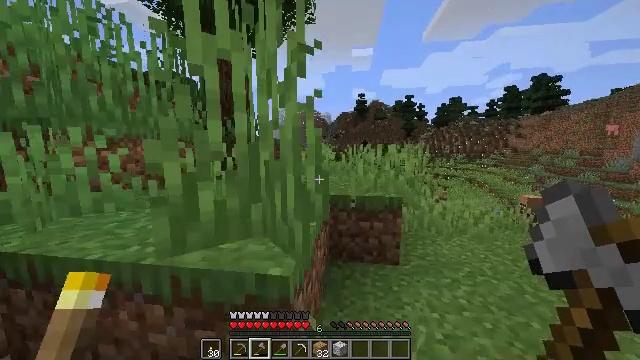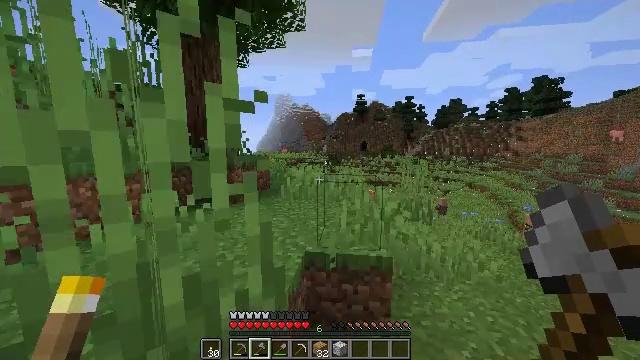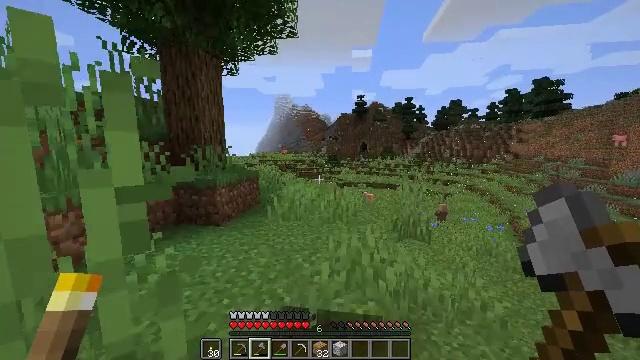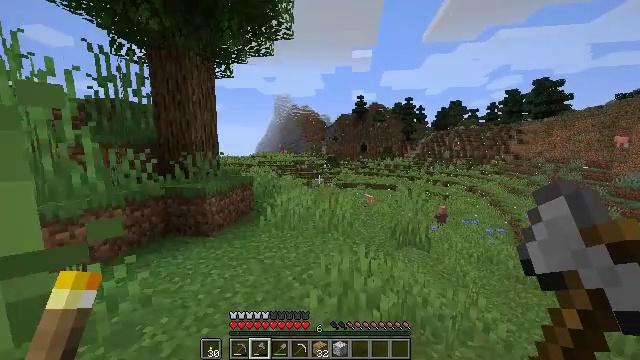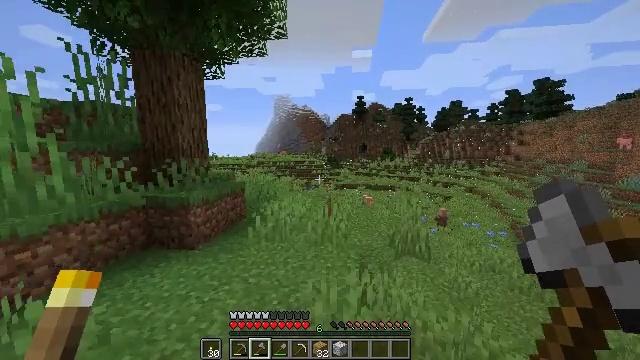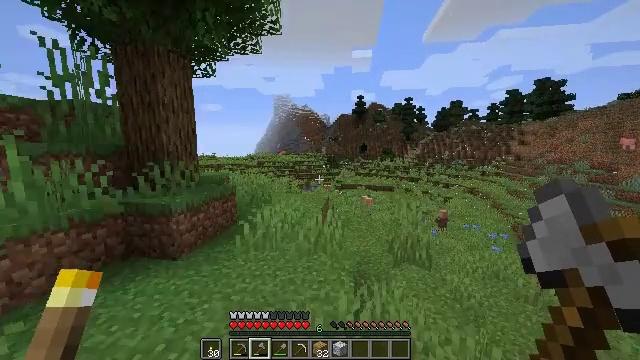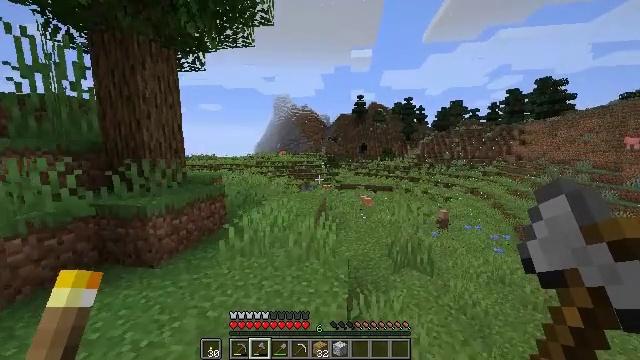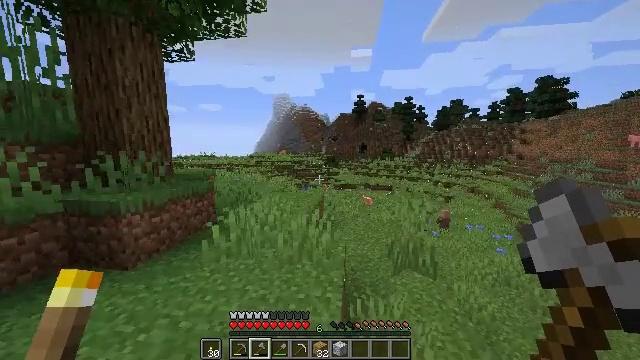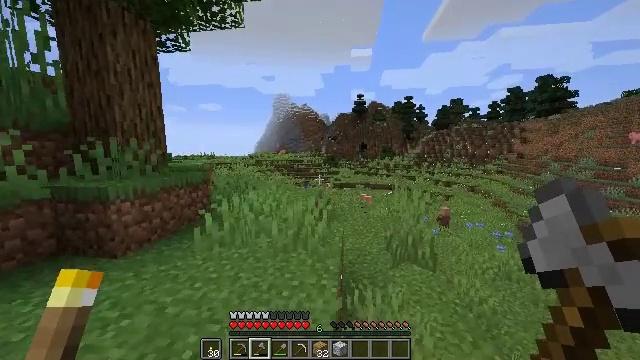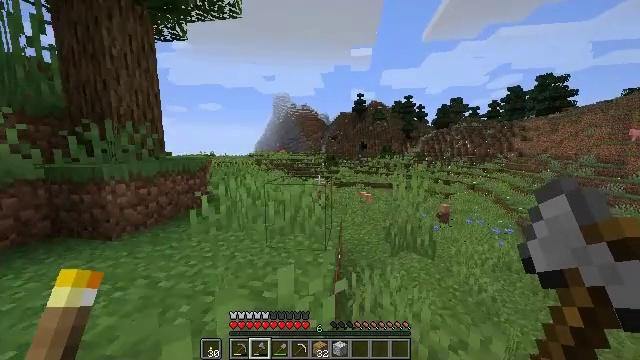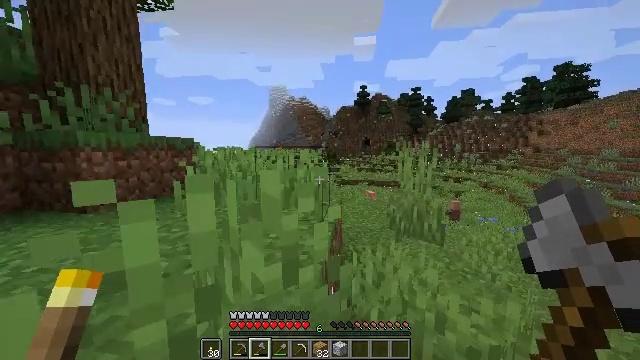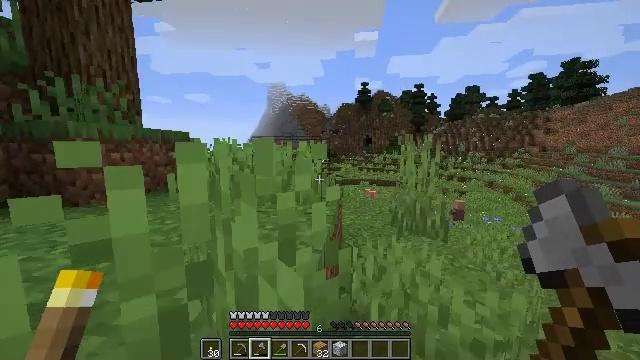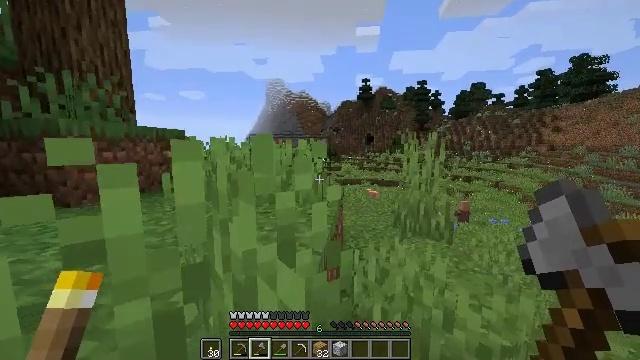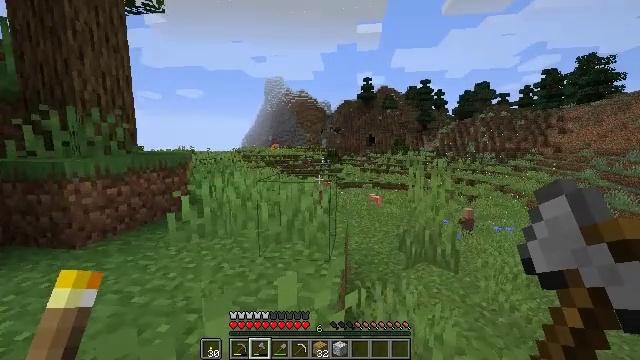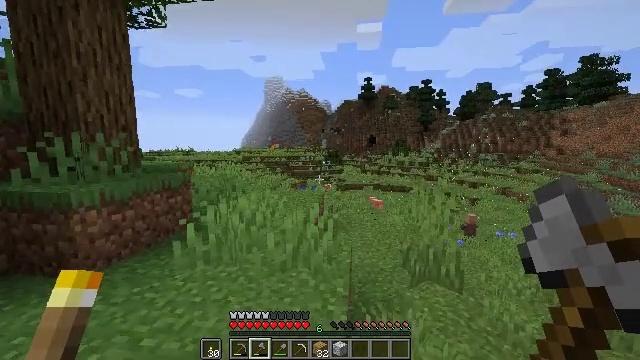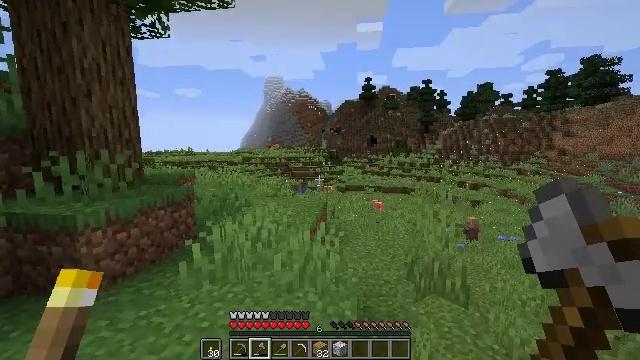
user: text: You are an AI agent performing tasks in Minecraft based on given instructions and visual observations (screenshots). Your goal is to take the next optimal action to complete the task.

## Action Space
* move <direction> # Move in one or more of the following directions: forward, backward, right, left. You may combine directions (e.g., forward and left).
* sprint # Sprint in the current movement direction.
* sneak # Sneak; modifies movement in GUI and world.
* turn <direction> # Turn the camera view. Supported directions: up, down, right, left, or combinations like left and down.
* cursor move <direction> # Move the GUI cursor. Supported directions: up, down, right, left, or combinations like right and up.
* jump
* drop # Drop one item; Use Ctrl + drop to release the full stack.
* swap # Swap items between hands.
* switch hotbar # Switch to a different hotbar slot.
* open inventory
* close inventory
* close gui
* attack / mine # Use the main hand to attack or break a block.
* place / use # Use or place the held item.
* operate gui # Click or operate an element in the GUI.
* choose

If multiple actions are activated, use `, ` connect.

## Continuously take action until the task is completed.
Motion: motion action
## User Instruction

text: Combat the pig.
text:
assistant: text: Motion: move forward and move right, jump
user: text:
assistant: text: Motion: move forward and move right, sprint, jump
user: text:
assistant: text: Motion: move forward, sprint, jump
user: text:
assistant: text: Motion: move forward, sprint, jump
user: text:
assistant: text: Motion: move forward, sprint, jump
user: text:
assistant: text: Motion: move forward, sprint, jump
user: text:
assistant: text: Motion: move forward, sprint, jump
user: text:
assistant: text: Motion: move forward, sprint, jump
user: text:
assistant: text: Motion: move forward, sprint, jump
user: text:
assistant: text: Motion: move forward, sprint, jump
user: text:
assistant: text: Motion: move forward and move left, sprint, jump
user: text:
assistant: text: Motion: move forward and move left, sprint, jump
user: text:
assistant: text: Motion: move forward and move left, sprint, jump
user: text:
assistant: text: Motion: move forward and move left, sprint, jump
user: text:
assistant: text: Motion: move forward and move left, sprint, jump
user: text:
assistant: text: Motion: move forward, sprint, jump
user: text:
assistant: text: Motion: move forward, sprint, jump
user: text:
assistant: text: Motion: move forward, sprint, jump
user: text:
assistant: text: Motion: move forward, sprint, turn left, jump
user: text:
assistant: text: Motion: move forward, sprint, jump
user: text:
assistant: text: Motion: move forward, sprint, jump
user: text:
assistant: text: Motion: move forward, sprint, jump
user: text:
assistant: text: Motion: move forward, sprint, jump
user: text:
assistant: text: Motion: move forward, sprint, jump
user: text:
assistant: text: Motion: move forward, sprint, turn left and down, jump
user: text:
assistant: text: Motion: move forward, sprint, jump
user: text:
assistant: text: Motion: move forward, sprint, jump
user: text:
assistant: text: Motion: move forward, sprint, jump
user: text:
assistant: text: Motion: move forward, sprint, jump
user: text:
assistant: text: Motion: move forward, sprint, jump